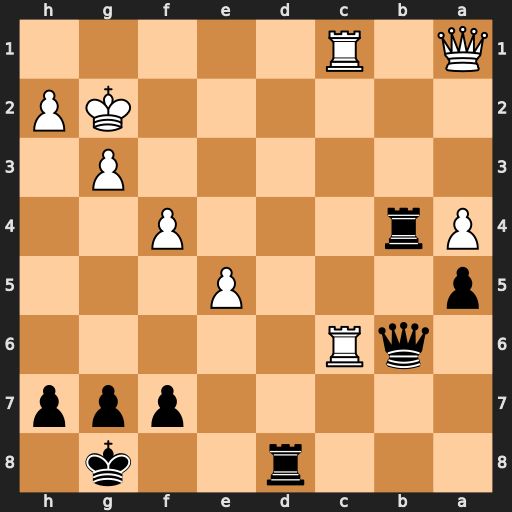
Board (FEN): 3r2k1/5ppp/1qR5/p3P3/Pr3P2/6P1/6KP/Q1R5
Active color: b
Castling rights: -
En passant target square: -
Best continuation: Rb2+ Kh3 Qf2 Qxb2 Qxb2